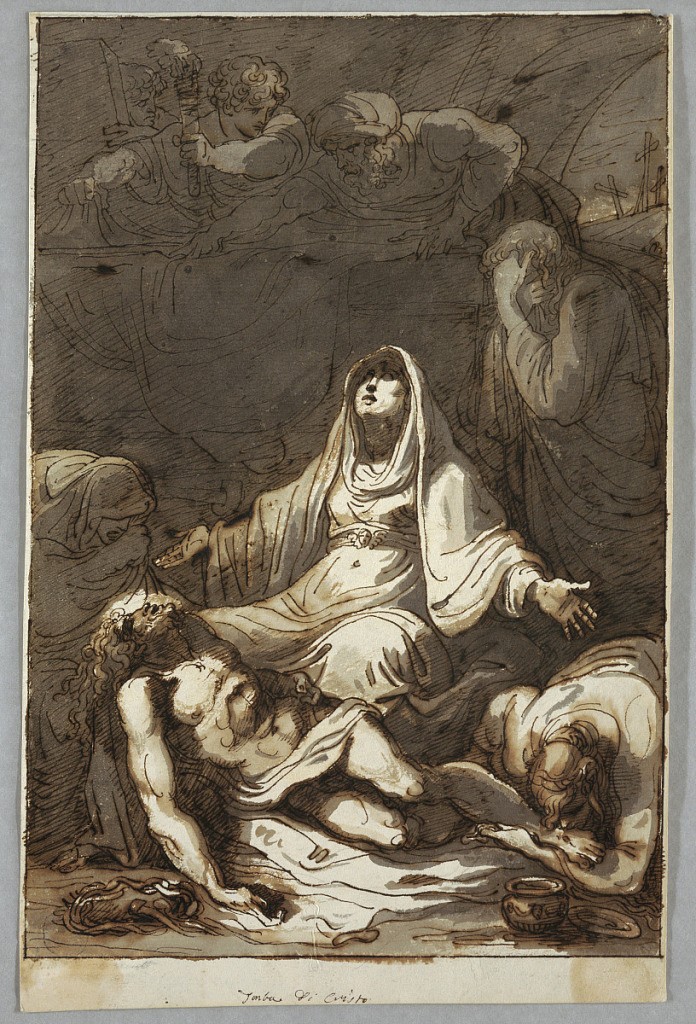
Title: Lamentation
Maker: Felice Giani, Italian, 1758–1823
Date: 1810-1823
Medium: Pen, ink. Bistre, grey, black wash. Paper.
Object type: Drawing
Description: Vertical rectangle. St. Mary Magdalen kisses the feet of the corpse whose head lies upon the right knee of the seated Virgin. She extends her arms and raises her head. Another woman crouches at left. St. John, covering his face, stands at right. Joseph of Arimathaea and two servants are busy at the tomb. View of Golgotha at right. Framing line.